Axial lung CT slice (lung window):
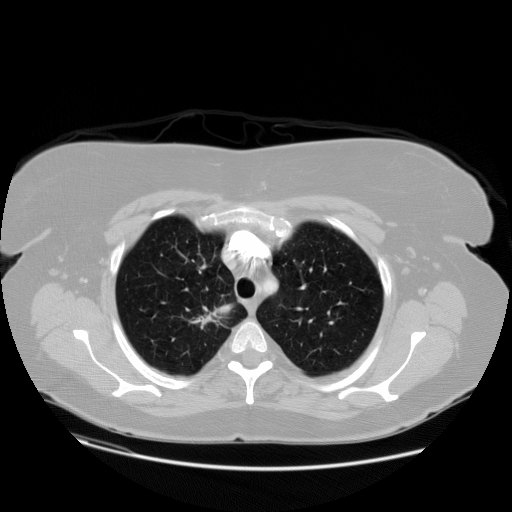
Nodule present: yes
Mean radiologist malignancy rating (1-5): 4.5